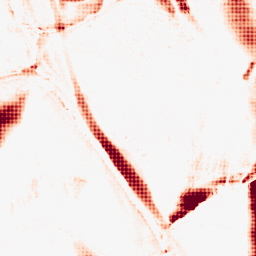
Category: morphological
Decomposition family: morphological_ellipse
Decomposition parameters: operation: opening
width: 10
height: 50
Upsampling method: sinc_hamming
Upsampling parameters: scale: 8
kernel_size: 8
Upsampling scale: 8